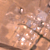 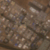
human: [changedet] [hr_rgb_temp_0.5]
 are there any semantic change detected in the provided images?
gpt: The desert area on the left side is urbanized.